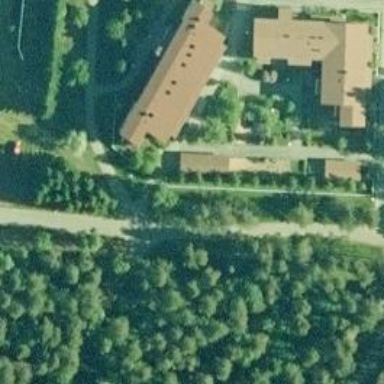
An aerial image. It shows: Footway.